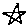
Label: star